Question: I am trying to size a background image on a HighCharts line chart dynamically depending on the position of the top plot line. The image I am trying to size is the bell curve in the image below.

I can't set the height of the image as a static value because the size of the screen can change and the top plot line also changes over time.
At the moment I am setting the position of the plot lines with external functions like this:
'''
plotLines: [
value: upperControl3()}, {
color: '#ccc',
zIndex: 3,
width: 1,
label: {
text: '-2s',
x: 520,
y: 3
}
'''
The closest thing to the y value of the top plot line I have been able to find is a dataMax value but this stays the same on every chart load.
I have been trying to overlay and size the image with a function at the end of the chart like this:
'''
function(chart) {
console.log(chart.yAxis[0].plotLinesAndBands[7].axis.plotLinesAndBands[0].axis);
var h = chart.yAxis[0].plotLinesAndBands[7].axis.plotLinesAndBands[0].axis.dataMax;
var y = chart.yAxis[0].axisTitle.y + extra;
// X, Y, Width, Height
chart.renderer.image('images/bell.jpg', 60, y, 200, h).add();
}
'''
Is the any way to find the coordinates of a plot line in highcharts?
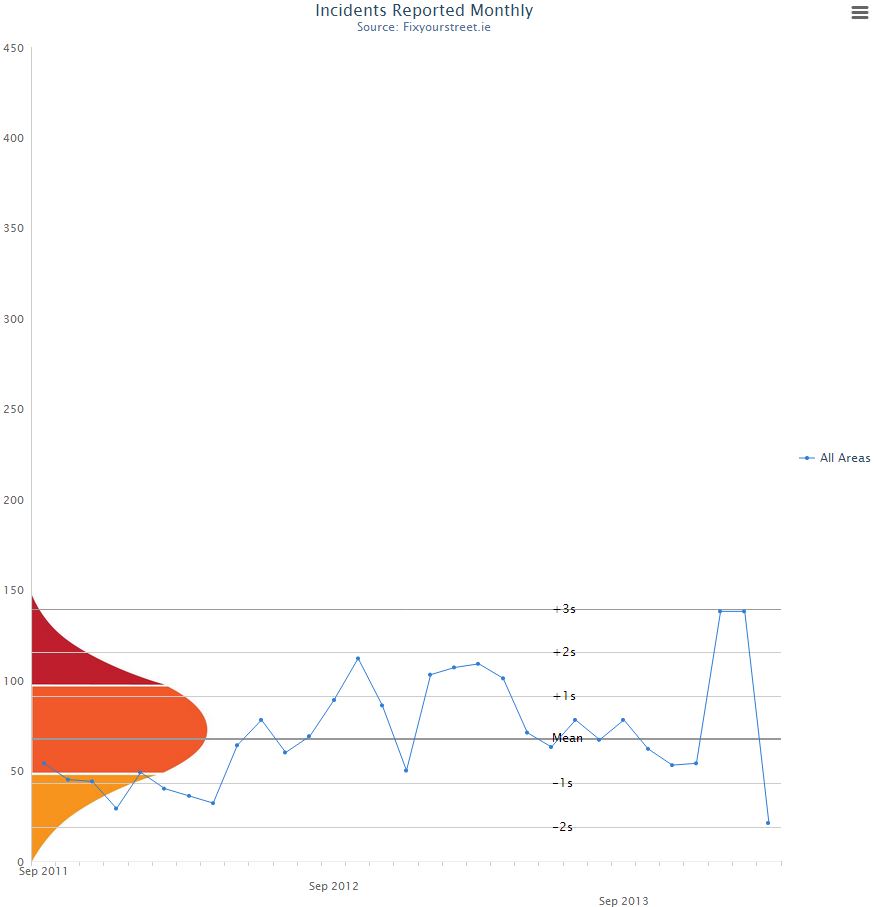
Answer: You can use plotLinesAndBands object, where plotlines are kept. In the options you have value, whcih can be translated into pixels value by <URL> function.
'''
var $button = $('#button'),
$report = $('#report'),
chart = $('#container').highcharts();
$button.click(function () {
chart.xAxis[0].addPlotLine({
value: 5.5,
color: 'red',
width: 2,
id: 'plot-line-1'
});
var plotline = chart.xAxis[0].plotLinesAndBands[0];
$report.html('Value: ' + plotline.options.value + ' Pixels: ' + chart.xAxis[0].toPixels(plotline.options.value));
});
'''
<URL>